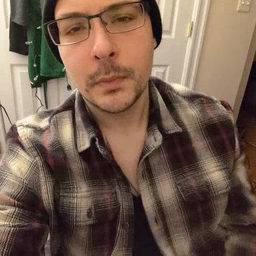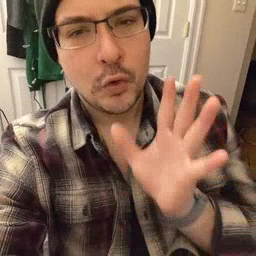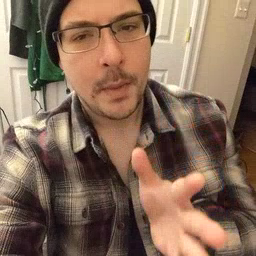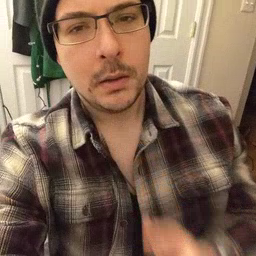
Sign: grandma